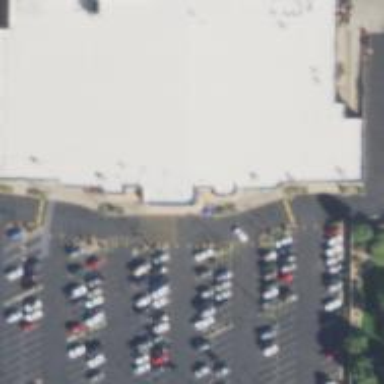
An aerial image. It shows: Retail building housing supermarket.